Aerial crown-view tile of a tropical tree (Barro Colorado Island, Panama), acquired 20240611:
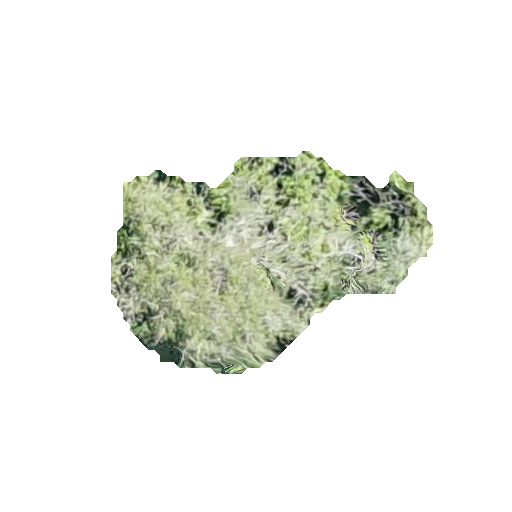
Species: Tabebuia rosea
GBIF accepted scientific name: Tabebuia rosea
Crown area: 75.817 m²